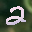
Label: 2